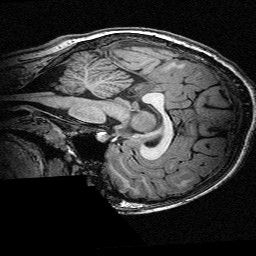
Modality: T1w
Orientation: sagittal
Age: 11
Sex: female
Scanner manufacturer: siemens
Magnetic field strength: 3 T
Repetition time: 2.3 s
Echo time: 0.00336 s